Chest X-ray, PA view. Patient: 75 years old, sex F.
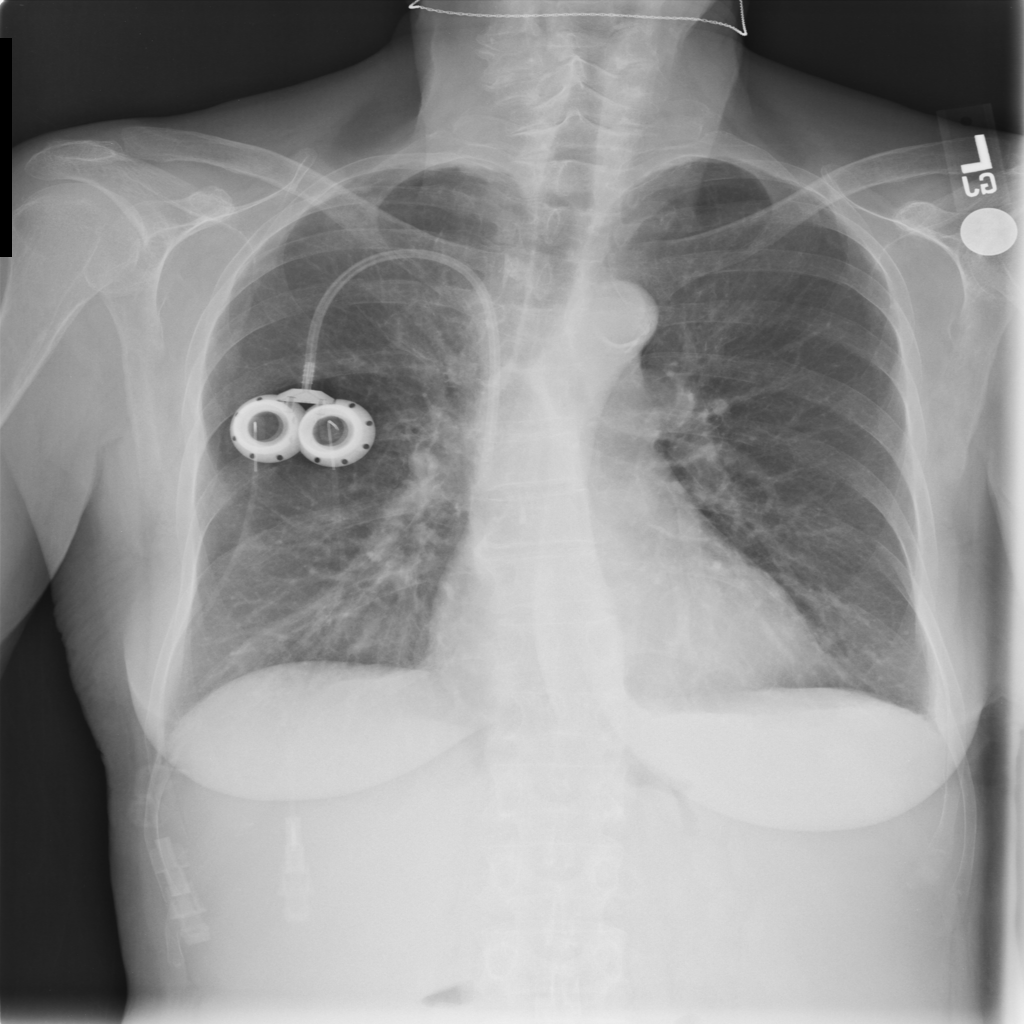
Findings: No Finding